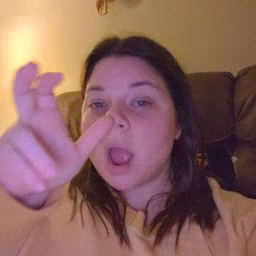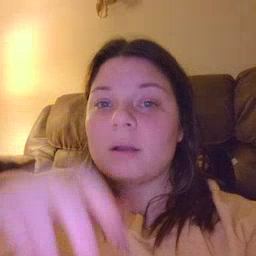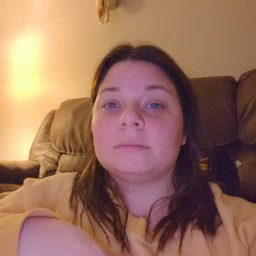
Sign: bug